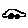
Label: car